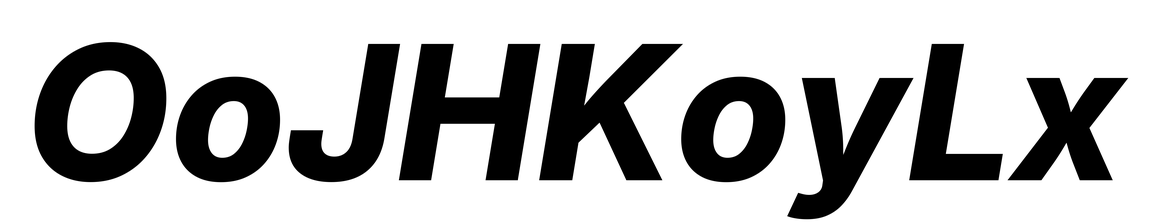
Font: Inter-Italic_ExtraBold_Italic